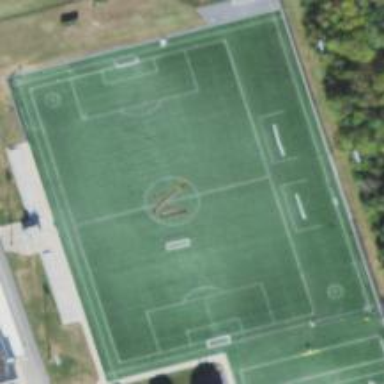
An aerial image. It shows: Soccer pitch with grass surface for leisure land.